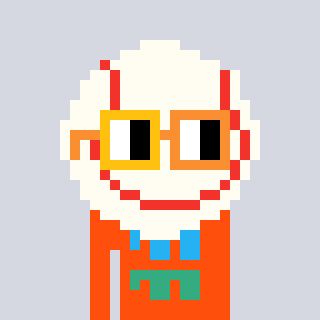
a pixel art character with square yellow and orange glasses, a baseball ball-shaped head and a orange-colored body on a cool background